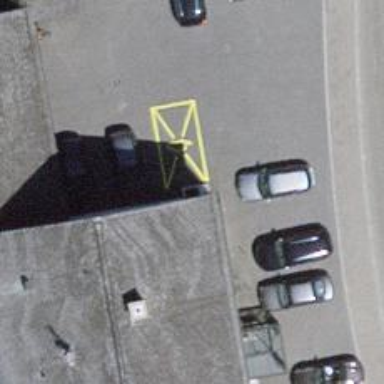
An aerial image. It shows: Charging station.